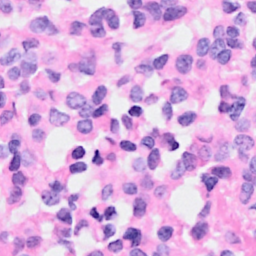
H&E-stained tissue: Breast